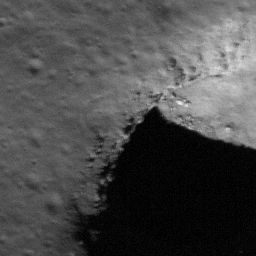
Pit: Compton Pit
Host crater: Compton Crater
Host type: impact_melt
Lunar coordinates: latitude 56.225, longitude 106.196